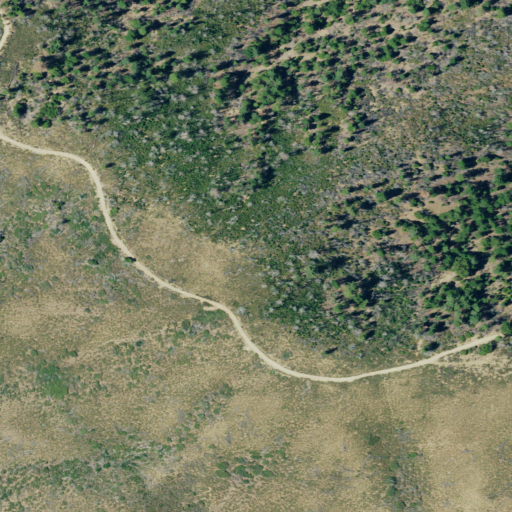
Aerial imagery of ridge(s) in California named Little Sullivan Ridge containing shrub, open development, grassland, evergreen forest, and low intensity development